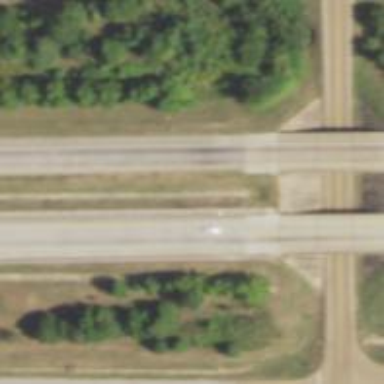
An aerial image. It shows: Beam bridge on motorway.